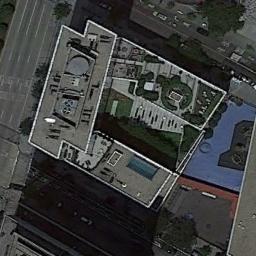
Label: commercial_area